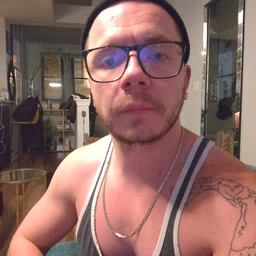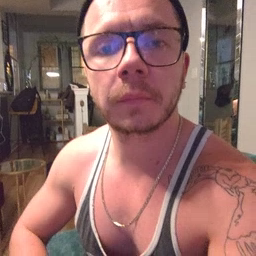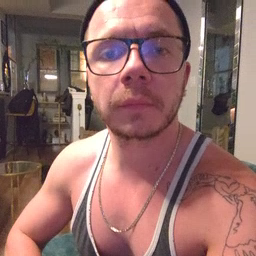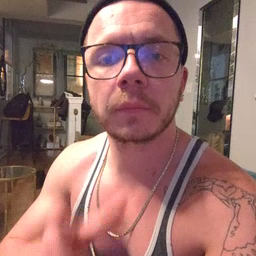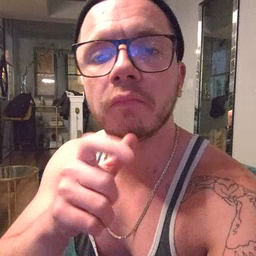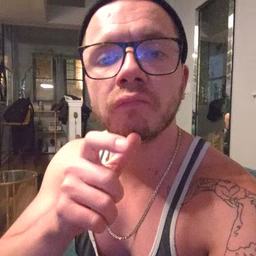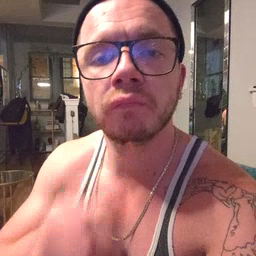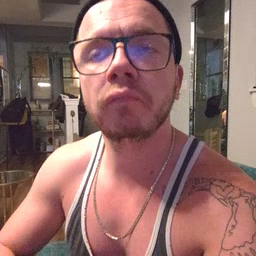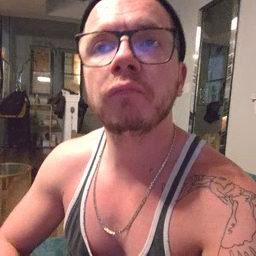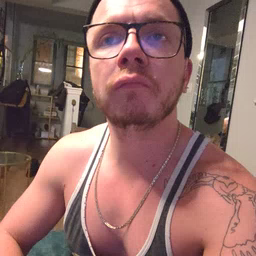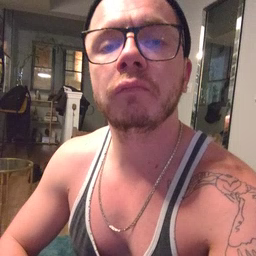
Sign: who